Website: macys
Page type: delivery-shipping
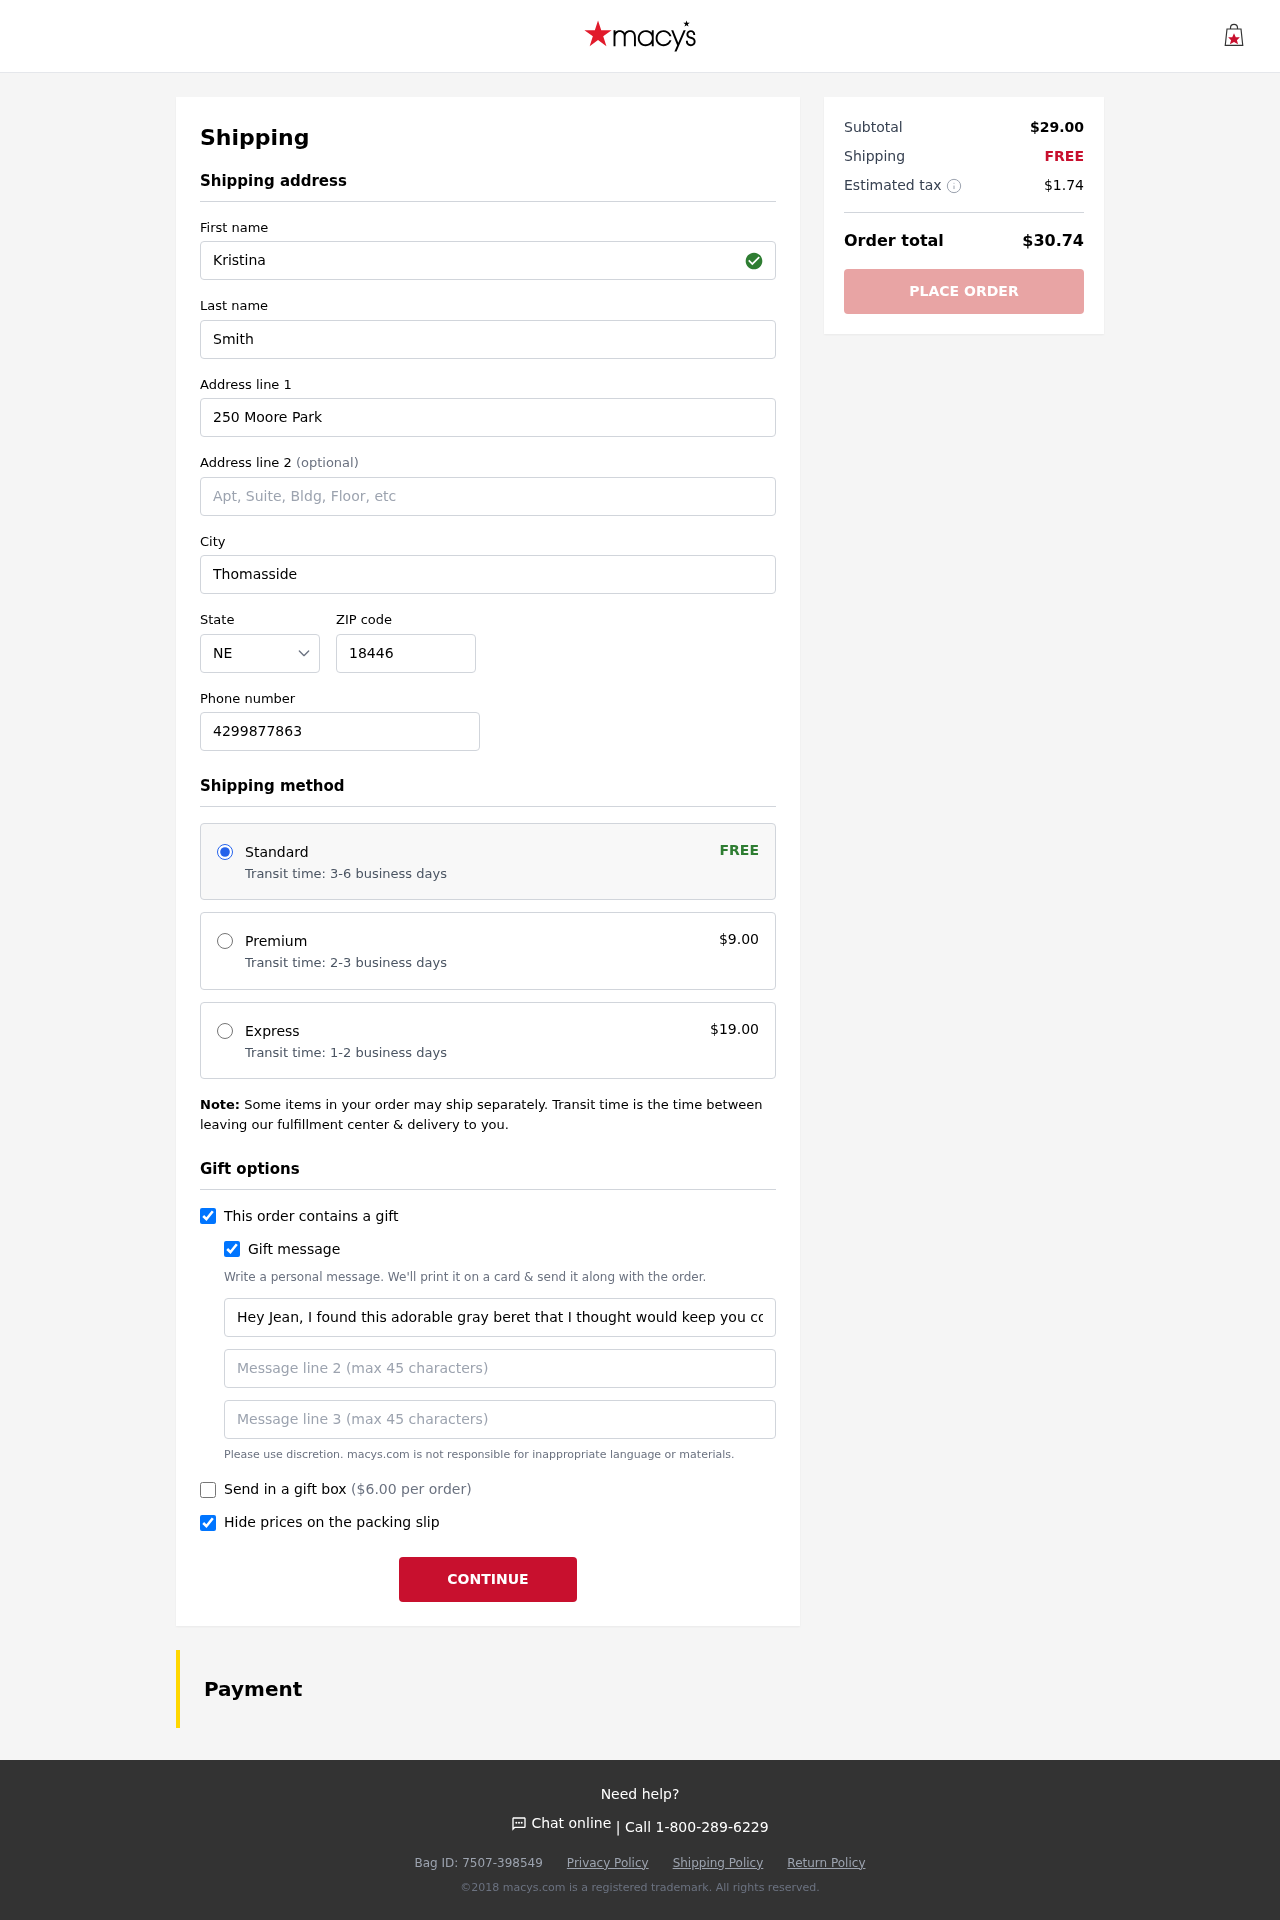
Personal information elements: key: PII_STATE_ABBR
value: NE
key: PII_FIRSTNAME
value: Kristina
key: PII_LASTNAME
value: Smith
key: PII_STREET
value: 250 Moore Park
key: PII_CITY
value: Thomasside
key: PII_POSTCODE
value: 18446
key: PII_PHONE
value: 4299877863
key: PII_GIFT_MESSAGE
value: Hey Jean, I found this adorable gray beret that I thought would keep you cozy and stylish this winter. I know how much you love looking chic, even when life throws challenges your way. Enjoy wearing it!  Kristina
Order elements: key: ORDER_SHIPPING_STANDARD
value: Transit time: 3-6 business days
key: ORDER_SHIPPING_COST
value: FREE
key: ORDER_SHIPPING_PREMIUM
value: Transit time: 2-3 business days
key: ORDER_SHIPPING_PREMIUM_PRICE
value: $9.00
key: ORDER_SHIPPING_EXPRESS
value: Transit time: 1-2 business days
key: ORDER_SHIPPING_EXPRESS_PRICE
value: $19.00
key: ORDER_GIFT_BOX_PRICE
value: ($6.00 per order)
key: ORDER_SUBTOTAL
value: $29.00
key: ORDER_SHIPPING_COST2
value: FREE
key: ORDER_TAX
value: $1.74
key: ORDER_TOTAL
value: $30.74